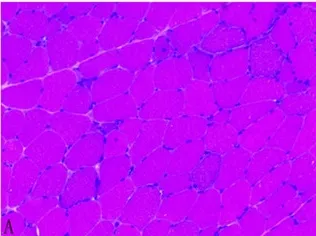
Hematoxylin, and ,eosin (HE) staining. (A) HE staining revealed different muscle fiber sizes and scattered atrophic muscle fibers.
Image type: pathology (h&e)